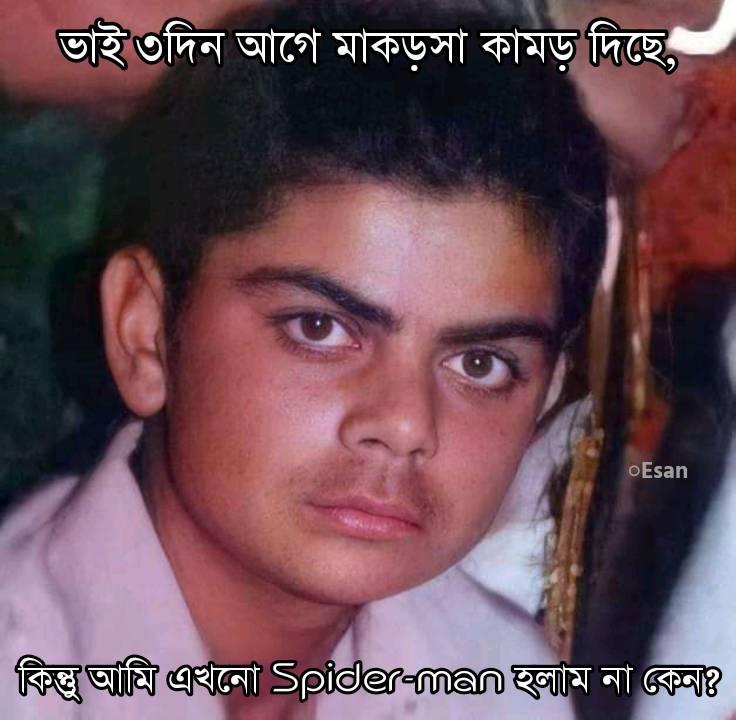
Caption: ভাই ৩ দিন আগে মাকড়সা কামড় দিছে ,   কিন্তু আমি এখনো Spider-man হলাম না কেন?
Label: non-hate